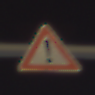
Verkehrszeichen: Gefahrenstelle
Umgebung: Outdoor, Urban
Tageszeit: Night
Wetter: PartlyCloudy
Licht: Artificial
Jahreszeit: NotSpecified
Kontrast: HighContrast